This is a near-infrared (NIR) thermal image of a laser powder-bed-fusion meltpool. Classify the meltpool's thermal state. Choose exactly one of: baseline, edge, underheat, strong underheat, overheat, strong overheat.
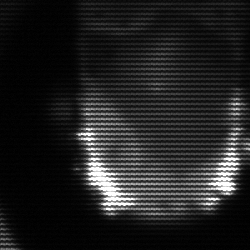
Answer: baseline